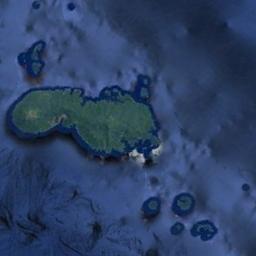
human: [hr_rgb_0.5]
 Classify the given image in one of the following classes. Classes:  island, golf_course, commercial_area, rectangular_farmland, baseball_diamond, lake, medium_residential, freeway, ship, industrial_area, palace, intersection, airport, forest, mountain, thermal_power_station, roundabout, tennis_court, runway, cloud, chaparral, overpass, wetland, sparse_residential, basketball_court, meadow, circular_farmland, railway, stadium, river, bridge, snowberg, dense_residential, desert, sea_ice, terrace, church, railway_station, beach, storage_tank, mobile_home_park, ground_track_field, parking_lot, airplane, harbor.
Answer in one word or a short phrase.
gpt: island